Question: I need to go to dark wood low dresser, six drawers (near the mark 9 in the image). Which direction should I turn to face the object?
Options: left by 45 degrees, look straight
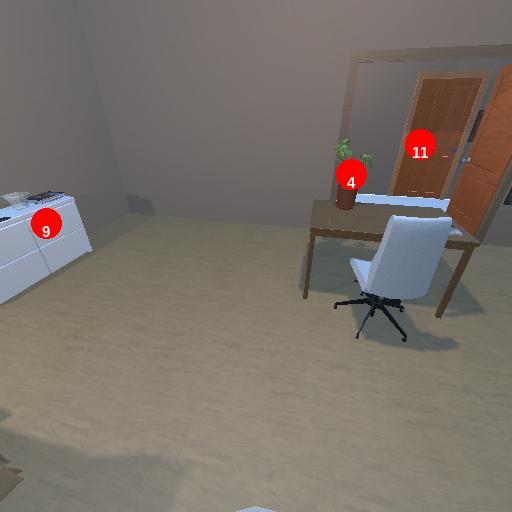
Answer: left by 45 degrees